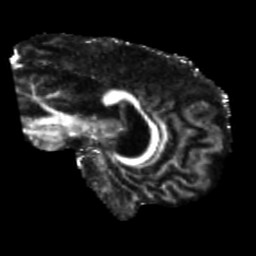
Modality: FA
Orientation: sagittal
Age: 66
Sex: male
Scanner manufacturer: siemens
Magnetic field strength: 3 T
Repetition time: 5.25 s
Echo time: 0.08 s